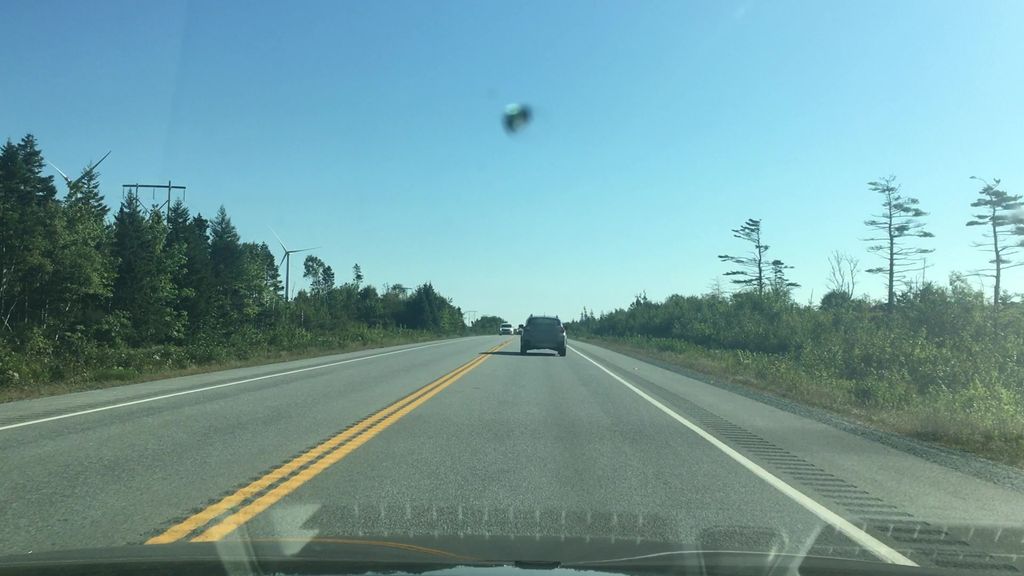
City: halifax